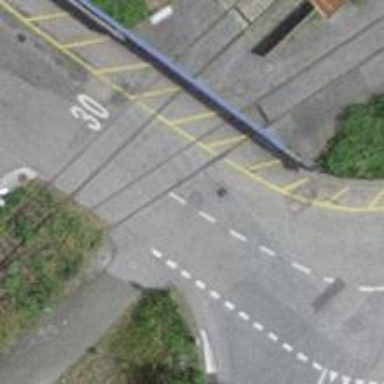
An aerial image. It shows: Railway level crossing.